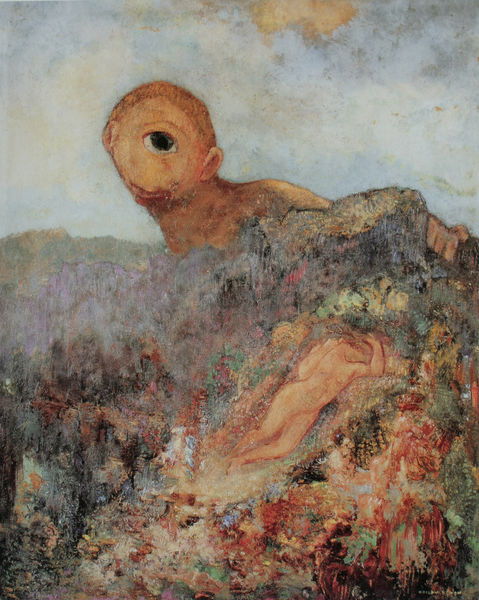
Titel: Der Zyklop
Künstler: Odilon Redon
Standort: Otterlo
Institution: Kröller-Müller Museum
Schlagwörter: akt, baum, berg, blau, felsen, gemälde, hand, himmel, kopf, körper, mann, nackt, schlaf, wasser, weiß, wolken, bäume, fluss, grün, landschaft, menschen, mädchen, ocker, blumen, braun, bunt, frankreich, frau, grau, mund, nase, ohr, orange, symbol, türkis, blick, gras, rose, rot, tier, wiese, wolke, beige, malerei, symbolismus, jung, arme, gesicht, mensch, steine, trauer, hals, schauen, signatur, bach, hügel, natur, busch, büsche, pastos, sonne, boden, auge, figur, haare, personen, lippen, ohren, rosa, schulter, voyeur, wald, wasserfall, hellblau, farbig, sommer, strand, wellen, liebe, liegen, schlafen, schlafend, schlafende, ente, beobachten, abstrakt, berge, düne, farben, fels, gebirge, modern, lila, angst, beobachter, jugendstil, weib, melancholie, nackte, junge, liegend, blumenwiese, frottage, max ernst, surreal, surrealismus, betrachter, adam, eva, antike, traum, gross, küken, mythologie, pupille, fleck, verführung, verwischt, alptraum, böcklin, mythologisch, mythos, sage, wesen, liebende, fabelwesen, erscheinung, versteck, odysseus, neugier, herkules, liegt, schlafender, fantasie, ungeheuer, ohre, monokel, begehren, verrückt, schutz, geist, monster, untier, surrealistisch, schwimmer, riesig, schauer, spanner, fabeltier, ungeheur, redon, riese, bäumen, gros, biest, einäugig, zyklop, auftauchen, ein auge, acis, argos, darüberschauen, disloziert, drogen, einäugiger, fleken, galathea, kreatur, lliebende, monoccel, neid, odilon, odilon redon, odyssee, polyphem, ziklop, zyklon, zyklope, decalcomanie, mischfarben, schöne, cyclop